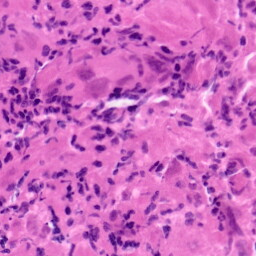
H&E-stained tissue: Pancreatic